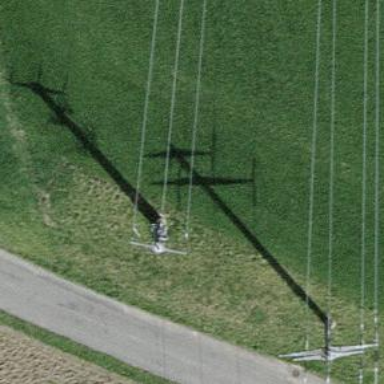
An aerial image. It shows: Power line with three cables.